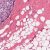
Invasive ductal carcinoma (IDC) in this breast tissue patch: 1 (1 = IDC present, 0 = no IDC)